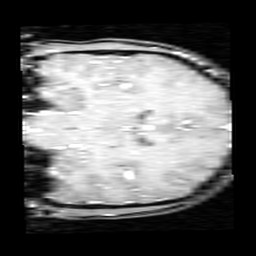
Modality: inplaneT1
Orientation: coronal
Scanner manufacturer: ge
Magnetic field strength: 3 T
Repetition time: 0.2 s
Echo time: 0.0036 s